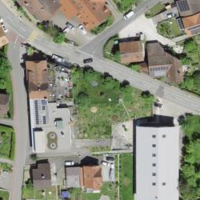
EUNIS habitat code: 55
Species observed at this site:
Acer campestre